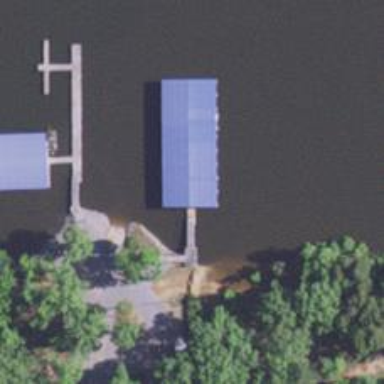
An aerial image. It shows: Man-made pier.